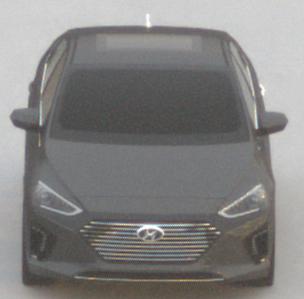
Make: Hyundai
Model: IONIQ Hybrid
Detailed model: IONIQ (AE) Hybrid
Model produced from: 2016/10
Model produced until: 2018/08
Doors: 5
Color: gray
Road condition: dry road
Daytime: sunrise or sunset
Contrast: low contrast